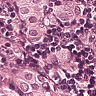
Metastatic tissue present: yes